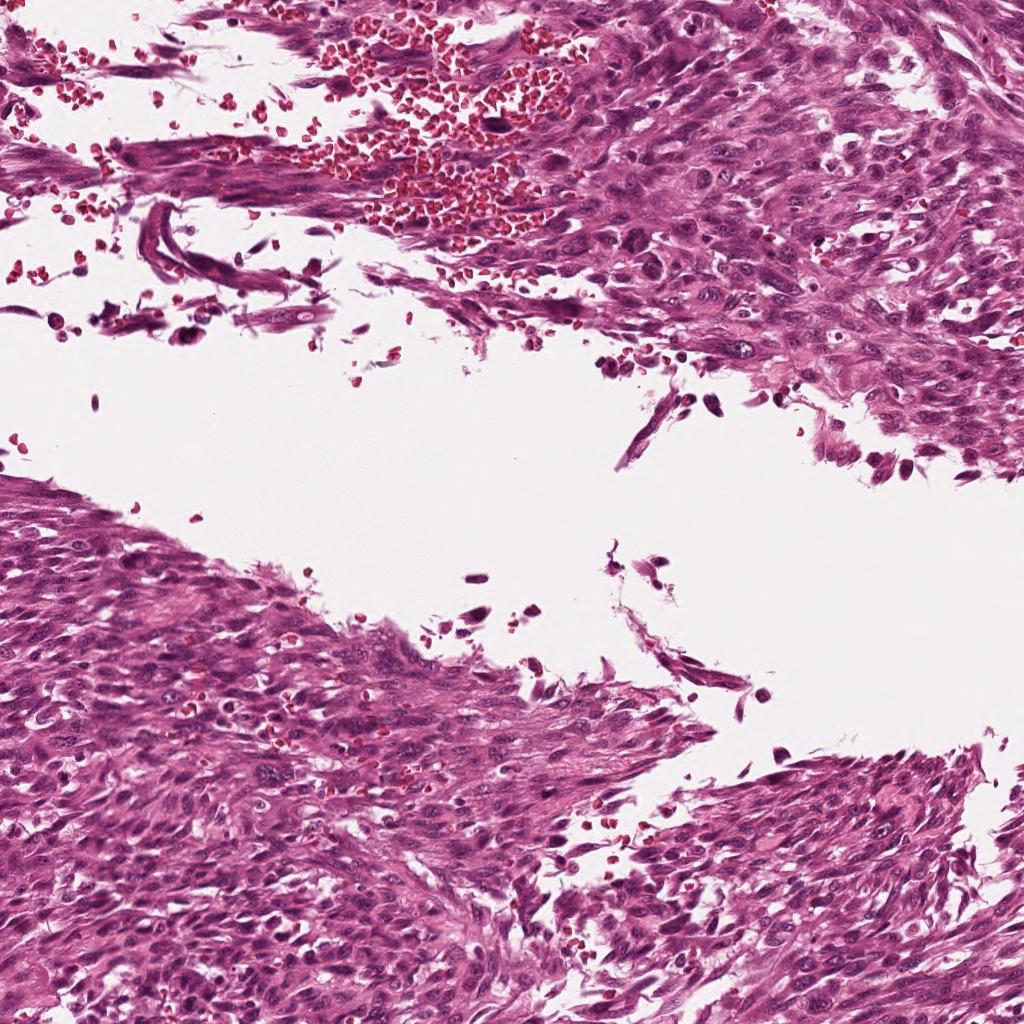
Label: Viable